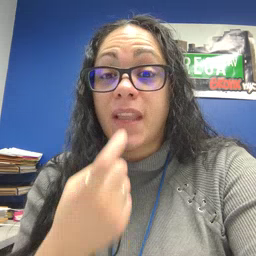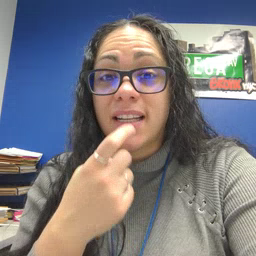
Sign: glasswindow